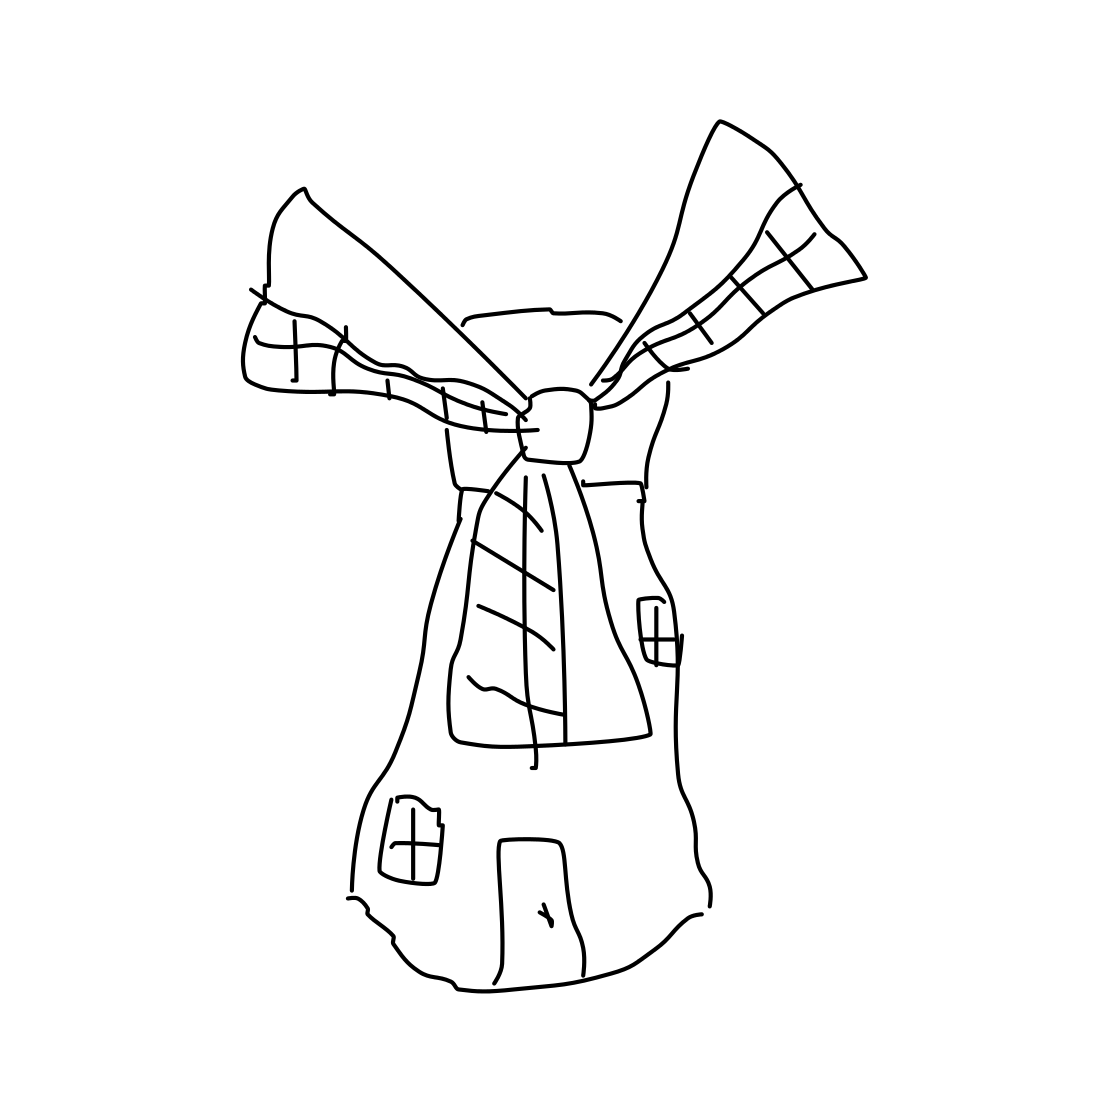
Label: windmill